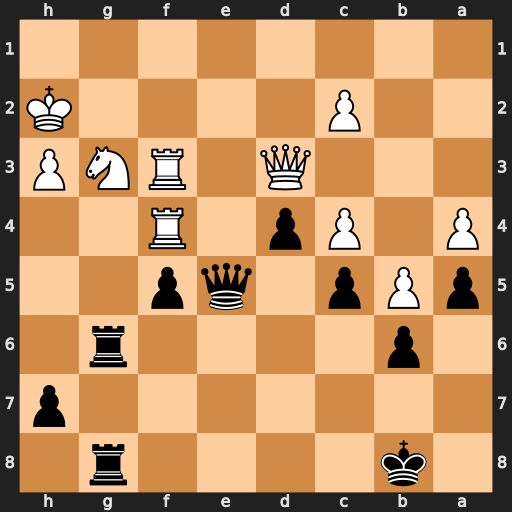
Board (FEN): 1k4r1/7p/1p4r1/pPp1qp2/P1Pp1R2/3Q1RNP/2P4K/8
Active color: b
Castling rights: -
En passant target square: -
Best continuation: Rxg3 Rxg3 Qxf4